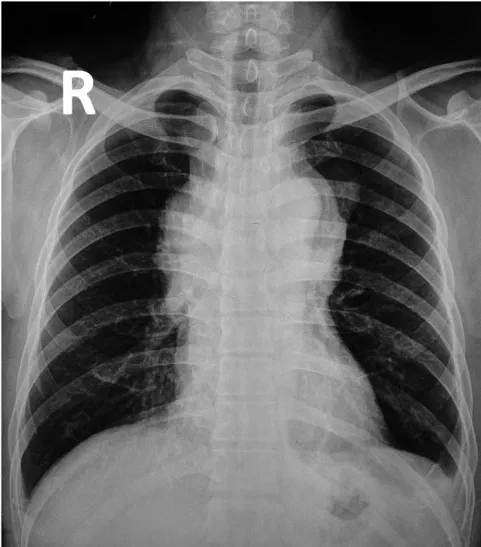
(A) Chest radiography revealied the mediastinal mass on April 23, 2013.
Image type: radiology (x_ray)